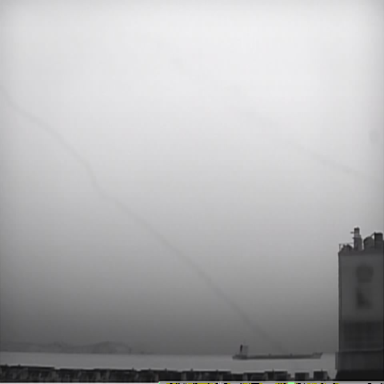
There is a liner in the infrared image.